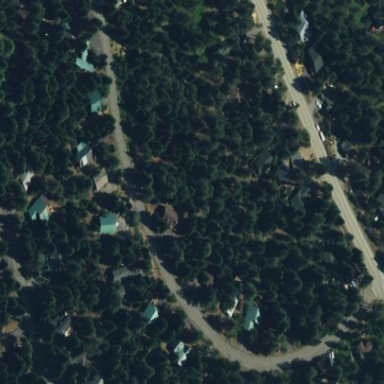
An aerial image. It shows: Evergreen woodland with needle-leaved trees.